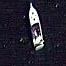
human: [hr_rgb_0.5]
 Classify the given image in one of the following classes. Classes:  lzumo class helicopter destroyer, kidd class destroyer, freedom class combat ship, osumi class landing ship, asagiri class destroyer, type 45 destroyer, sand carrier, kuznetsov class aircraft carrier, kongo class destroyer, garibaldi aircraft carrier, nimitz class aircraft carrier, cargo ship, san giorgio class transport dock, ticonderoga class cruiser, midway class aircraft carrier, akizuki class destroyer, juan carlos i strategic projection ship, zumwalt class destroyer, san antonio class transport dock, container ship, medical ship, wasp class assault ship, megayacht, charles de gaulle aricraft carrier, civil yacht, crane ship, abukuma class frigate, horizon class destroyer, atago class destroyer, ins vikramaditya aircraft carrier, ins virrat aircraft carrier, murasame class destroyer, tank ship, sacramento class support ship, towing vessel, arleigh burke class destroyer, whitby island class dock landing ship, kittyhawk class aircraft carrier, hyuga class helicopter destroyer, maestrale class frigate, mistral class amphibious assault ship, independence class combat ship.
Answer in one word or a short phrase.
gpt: Civil yacht